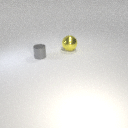
small gray metal cylinder to the left of large yellow metal sphere